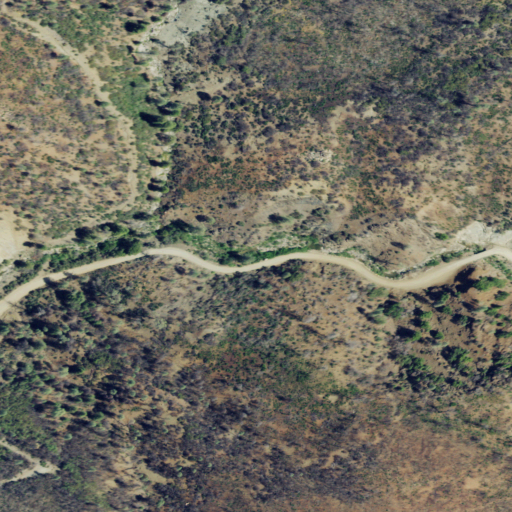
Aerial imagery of valley in California named Complexion Canyon containing grassland, shrub, low intensity development, mixed forest, open development, and medium intensity development